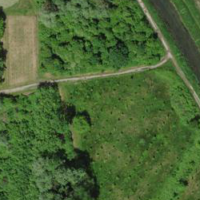
EUNIS habitat code: 24
Species observed at this site:
Epilobium hirsutum